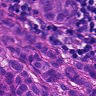
Metastatic tissue present: yes